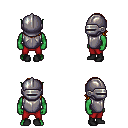
a pixel art fantasy rpg character, male body template, orc, green skin, steel chest armor, red pants, blonde long bangs hairstyle, metal helm, black shoes, four views (front, back, left, right), 2x2 character sprite sheet, small pixel art, hard edges, no anti-aliasing